Question: How would one interpolate between two given angles, given a certain time delta, so that the simulated motion from rotation A or rotation B would take a similar amount of time when the algorithm is ran at different frequencies (without a fixed time step dependency).

I have been using the following C# code to do this kind of interpolation between two points. It solves the differential for the situation:
'''
Vector3 SmoothLerpVector3(Vector3 x0, Vector3 y0, Vector3 yt, double t, float k)
{
// x0 = current position
// y0 = last target position
// yt = current target position
// t = time delta between last and current target positions
// k = damping
Vector3 value = x0;
if (t > 0)
{
Vector3 f = x0 - y0 + (yt - y0) / (k * (float)t);
value = yt - (yt - y0) / (k * (float)t) + f * (float)Math.Exp(-k * t);
}
return value;
}
'''
This code is usable for 2D coordinates by having the 'Z' coordinate of the 'Vector3' set as 0.
The "last" and "current" positions are because the target can move during the interpolation. Not taking this in to account causes motion jitter at moderately high speeds.
I did not write this code and it appears to work. I had trouble altering this for angles because, for example, an interpolation between the angles 350deg and 10deg would take the 'long' way round instead of going in the direction of the 20deg difference in angle.
I've looked into quaternion slerp but haven't been able to find an implementation that takes a time delta into account. Something that I have thought of, but not been able to implement either, is to interpolate between both angles twice, but the second time with a phase difference of 180deg on each angle and to output the smaller of the two multiplied by -1.
Would appreciate any help or direction!
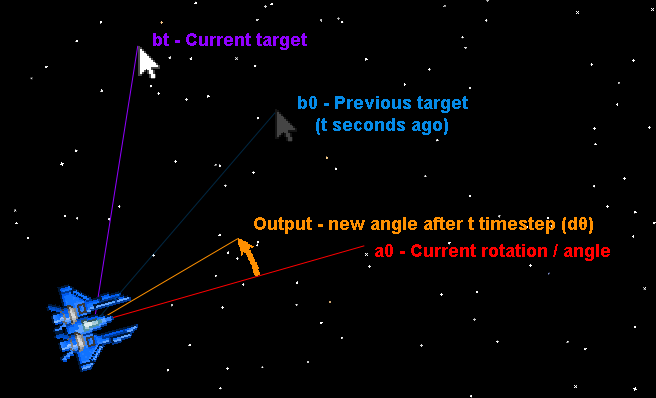
Answer: I have some working code using quaternions. In order to take time steps into account (to remove reliance on a fixed step update) the amount slerp/lerp is calculated using 'amount = 1 - Math.Exp(-k * t)'. The constant 'k' effects damping (1 - very sluggish, 20 - almost instant snap to target).
I decided to not try and get this to work for 3D as I'm developing a 2D game.
'''
public static float SlerpAngle(
float currentAngle, float targetAngle, double t, float k)
{
// No time has passed, keep angle at current
if (t == 0)
return currentAngle;
// Avoid unexpected large angles
currentAngle = MathHelper.WrapAngle(currentAngle);
targetAngle = MathHelper.WrapAngle(targetAngle);
// Make sure the shortest path between
// current -> target doesn't overflow from
// -pi -> pi range otherwise the 'long
// way round' will be calculated
float difference = Math.Abs(currentAngle - targetAngle);
if (difference > MathHelper.Pi)
{
if (currentAngle > targetAngle)
{
targetAngle += MathHelper.TwoPi;
}
else
{
currentAngle += MathHelper.TwoPi;
}
}
// Quaternion.Slerp was outputing a close-to-0 value
// when target was in the range (-pi, 0). Ensuring
// positivity, halfing difference between current
// and target then doubling result before output
// solves this.
currentAngle += MathHelper.TwoPi;
targetAngle += MathHelper.TwoPi;
currentAngle /= 2;
targetAngle /= 2;
// Calculate spherical interpolation
Quaternion qCurrent = Quaternion.CreateFromAxisAngle(
Vector3.UnitZ, currentAngle);
Quaternion qTarget = Quaternion.CreateFromAxisAngle(
Vector3.UnitZ, targetAngle);
Quaternion qResult = Quaternion.Slerp(
qCurrent, qTarget, (float)(1 - Math.Exp(-k * t)));
// Double value as above
float value = 2 * 2 * (float)Math.Acos(qResult.W);
return value;
}
'''
Rotation speed is consistent over the 5Hz -> 1000Hz range. I thought these were suitable extremes. There's no real reason the run this higher than 60Hz.